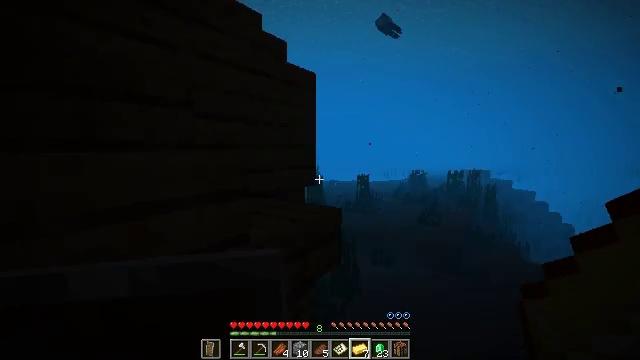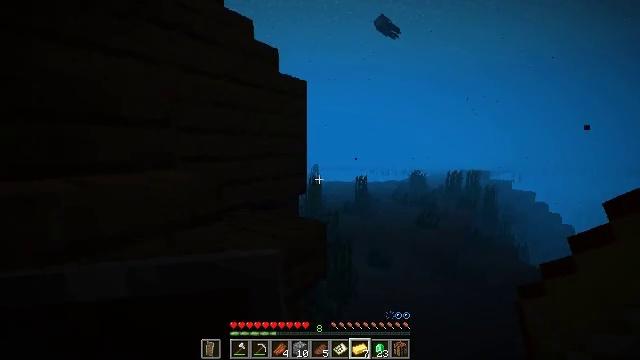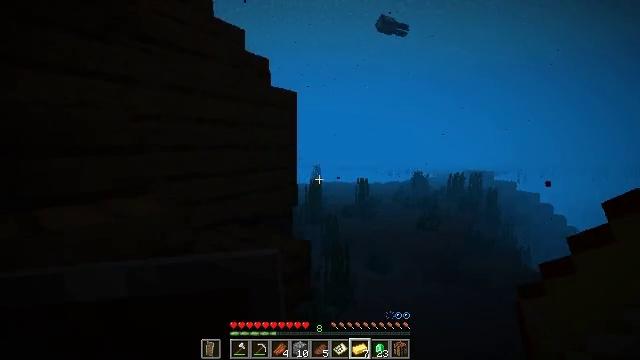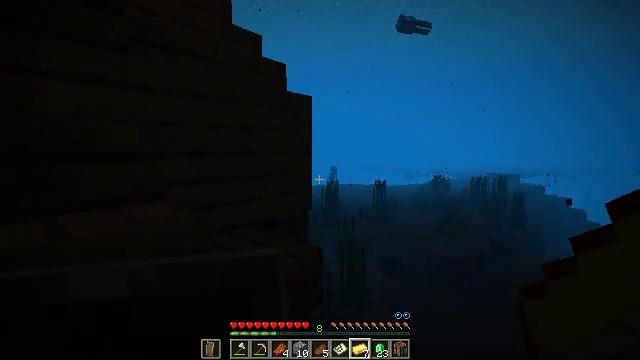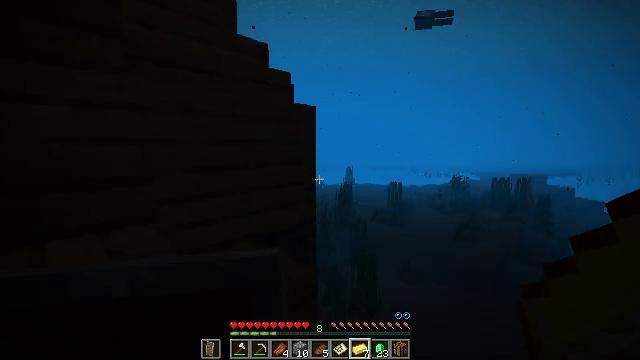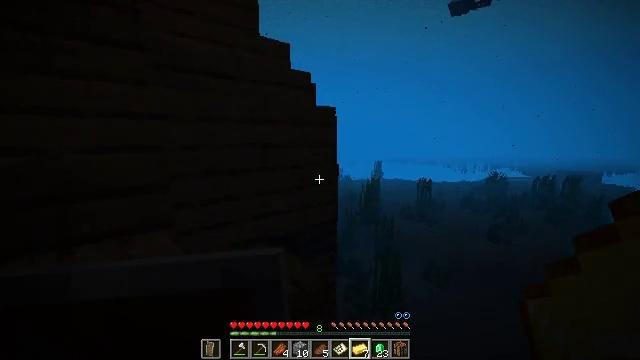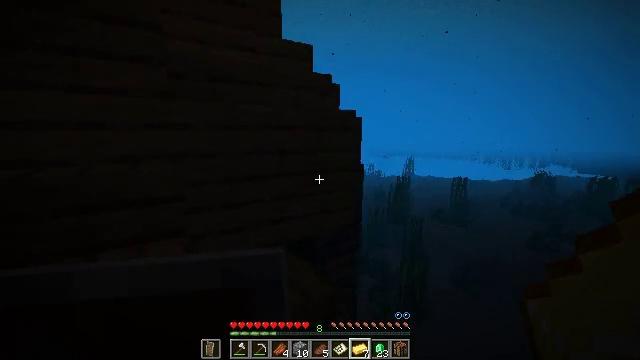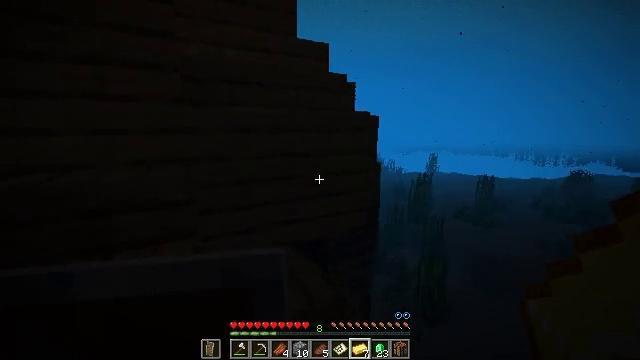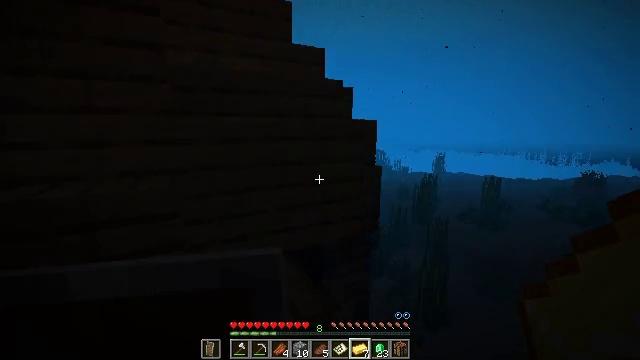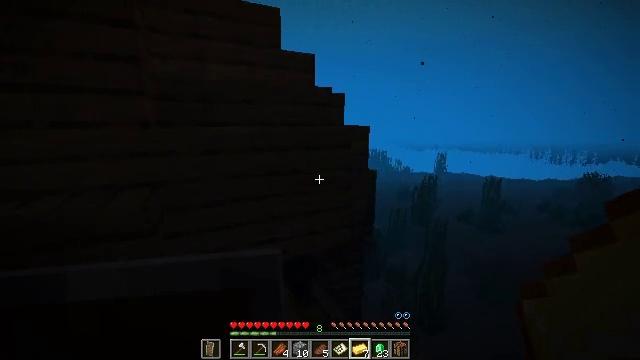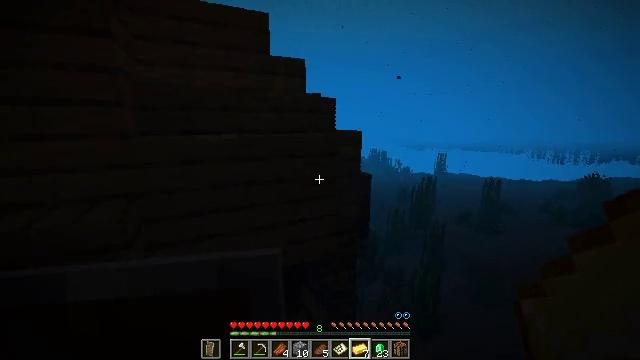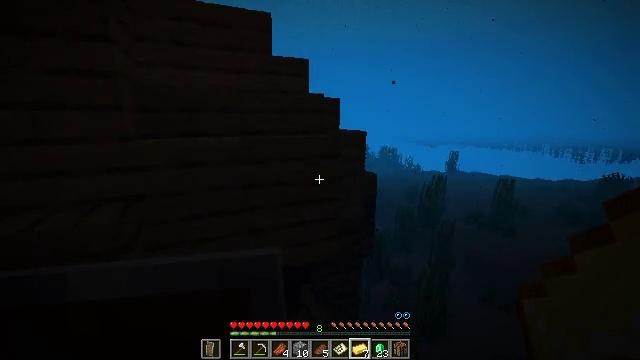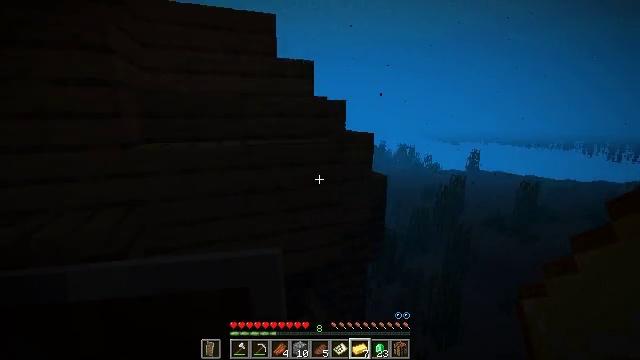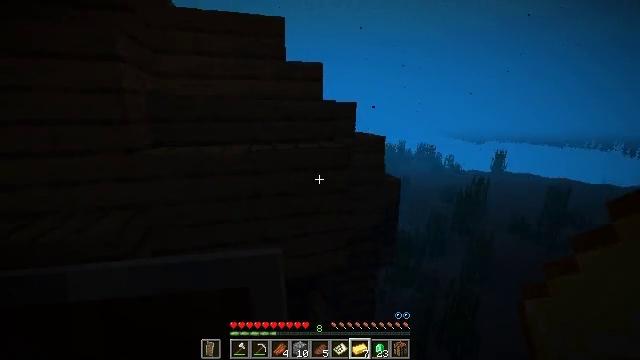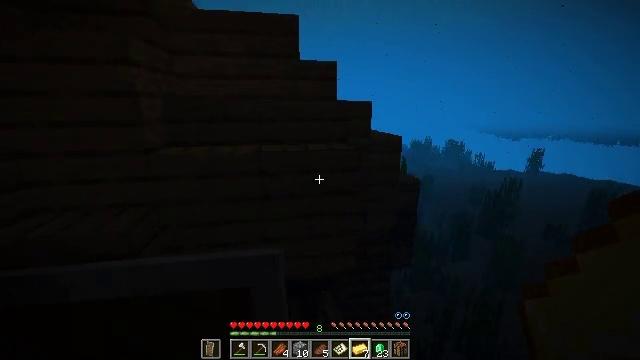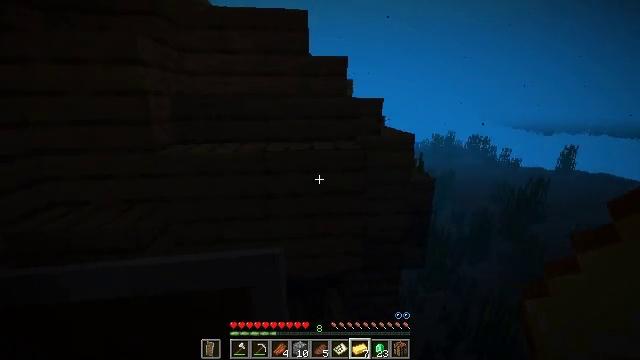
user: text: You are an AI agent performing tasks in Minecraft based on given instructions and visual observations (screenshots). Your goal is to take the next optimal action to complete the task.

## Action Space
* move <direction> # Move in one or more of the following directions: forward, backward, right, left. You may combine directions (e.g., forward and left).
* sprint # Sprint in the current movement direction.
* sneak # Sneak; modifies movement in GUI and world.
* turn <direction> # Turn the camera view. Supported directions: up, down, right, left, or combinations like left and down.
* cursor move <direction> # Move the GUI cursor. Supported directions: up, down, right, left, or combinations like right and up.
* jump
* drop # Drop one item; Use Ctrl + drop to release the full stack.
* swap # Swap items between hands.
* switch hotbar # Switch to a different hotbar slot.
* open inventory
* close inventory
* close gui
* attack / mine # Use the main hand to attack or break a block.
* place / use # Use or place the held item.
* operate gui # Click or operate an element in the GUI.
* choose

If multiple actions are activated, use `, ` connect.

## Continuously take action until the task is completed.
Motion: motion action
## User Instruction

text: Remove a filled map from the inventory.
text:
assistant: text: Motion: move forward and move right, sprint, jump
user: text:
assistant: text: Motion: move forward and move right, sprint, jump
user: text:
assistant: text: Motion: move forward and move right, sprint, turn left, jump
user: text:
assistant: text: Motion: move forward and move right, sprint, turn left, jump
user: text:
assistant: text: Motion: move forward and move right, sprint, turn left and down, jump
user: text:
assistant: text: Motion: move forward and move right, sprint, turn left and down, jump
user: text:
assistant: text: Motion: move forward and move right, sprint, turn left and down, jump
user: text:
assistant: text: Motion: move forward and move right, sprint, turn left, jump
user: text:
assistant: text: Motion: move forward and move right, sprint, jump
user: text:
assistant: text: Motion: move forward and move right, sprint, jump
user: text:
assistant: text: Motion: move forward and move right, sprint, turn left, jump
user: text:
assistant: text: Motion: move forward and move right, sprint, turn left, jump
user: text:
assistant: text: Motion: move forward and move right, sprint, turn left, jump
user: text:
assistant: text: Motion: move forward and move right, sprint, turn left and down, jump
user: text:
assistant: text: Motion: move forward and move right, sprint, turn left and down, jump
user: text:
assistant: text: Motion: move forward and move right, sprint, turn left and down, jump
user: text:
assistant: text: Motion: move forward and move right, sprint, turn left and down, jump
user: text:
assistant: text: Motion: move forward and move right, sprint, turn left and down, jump
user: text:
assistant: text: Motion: move forward and move right, sprint, turn left and down, jump
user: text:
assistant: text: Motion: move forward and move right, sprint, turn left and down, jump
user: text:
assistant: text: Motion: move forward and move right, sprint, turn left and down, jump
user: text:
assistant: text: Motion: move forward and move right, sprint, turn left and down, jump
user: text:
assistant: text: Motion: move forward and move right, sprint, turn left and down, jump
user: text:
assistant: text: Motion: move forward and move right, sprint, jump
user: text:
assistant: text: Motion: move forward and move right, sprint, jump
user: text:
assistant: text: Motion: move forward and move right, sprint, turn left, jump
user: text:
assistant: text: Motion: move forward and move right, sprint, turn left and up, jump
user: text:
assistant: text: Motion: move forward and move right, sprint, turn left and up, jump
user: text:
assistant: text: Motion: move forward and move right, sprint, turn left and up, jump
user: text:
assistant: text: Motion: move forward and move right, sprint, turn right and up, jump